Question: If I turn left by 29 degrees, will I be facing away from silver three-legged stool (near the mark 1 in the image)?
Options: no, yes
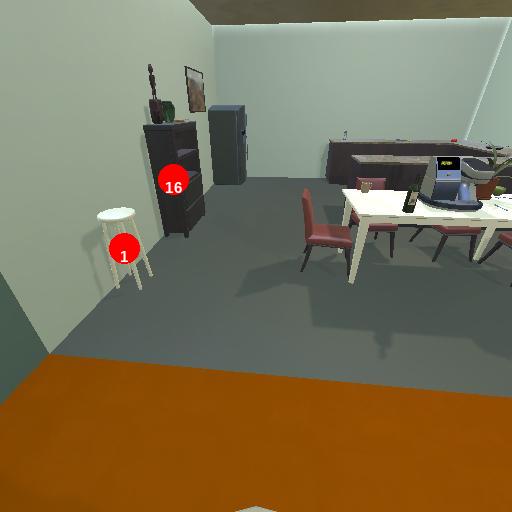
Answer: no